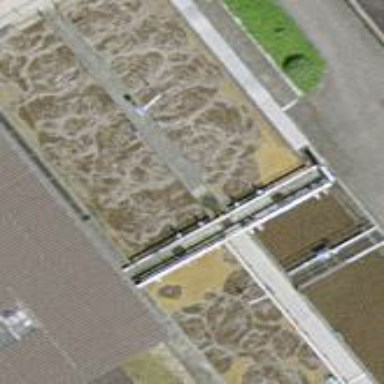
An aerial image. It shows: Body of wastewater.